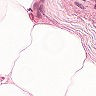
Metastatic tissue present: no